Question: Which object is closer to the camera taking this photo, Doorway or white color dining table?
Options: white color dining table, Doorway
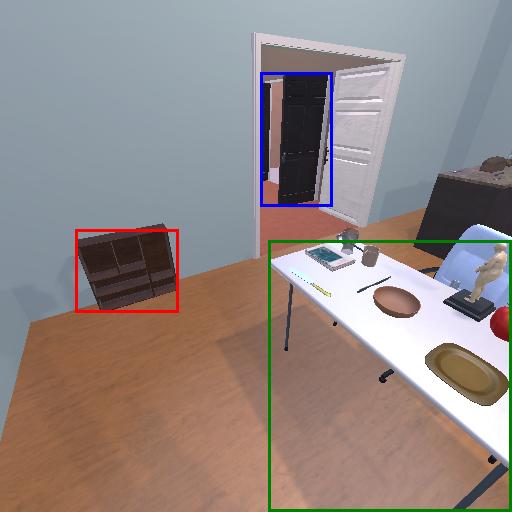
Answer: white color dining table